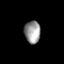
Tissue: prostate
Cell type: Endothelial cells
Senescence score: 0.7128
Nuclear area (px): 356
Mean DAPI intensity: 149.565